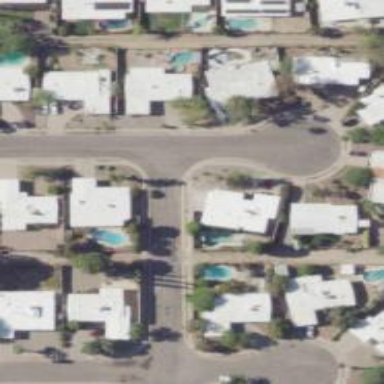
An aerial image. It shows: Alley classified as service road.